Field crop: maize
Growth stage: 2
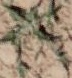
Species: atriplex